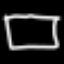
Label: square